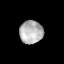
Tissue: lung
Cell type: Others
Senescence score: 0.2269
Nuclear area (px): 532
Mean DAPI intensity: 177.801